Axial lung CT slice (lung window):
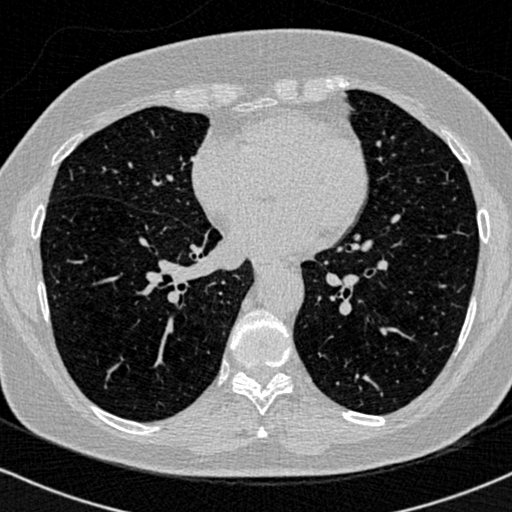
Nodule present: no